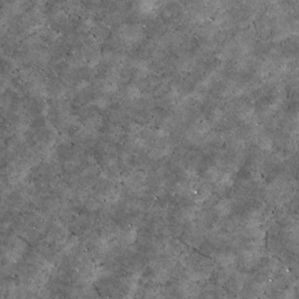
Label: non_frost